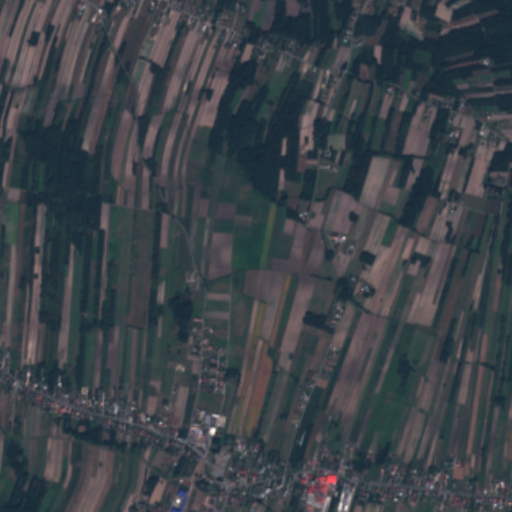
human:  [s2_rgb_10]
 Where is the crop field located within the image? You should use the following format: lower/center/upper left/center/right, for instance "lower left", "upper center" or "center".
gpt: The crop field is located in the upper right of the image.
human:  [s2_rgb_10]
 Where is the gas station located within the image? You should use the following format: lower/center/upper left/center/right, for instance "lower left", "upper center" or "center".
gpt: The gas station is located in the lower right of the image.
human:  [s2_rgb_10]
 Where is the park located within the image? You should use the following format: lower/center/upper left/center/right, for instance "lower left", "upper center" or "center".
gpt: The park is located in the lower center of the image.
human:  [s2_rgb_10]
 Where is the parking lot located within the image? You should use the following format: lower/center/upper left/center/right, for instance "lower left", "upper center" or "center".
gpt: The parking lot is located in the lower left of the image.
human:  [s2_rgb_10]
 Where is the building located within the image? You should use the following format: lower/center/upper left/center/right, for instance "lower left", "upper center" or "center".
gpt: There is no building in the image.